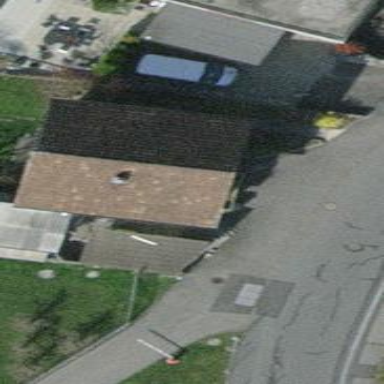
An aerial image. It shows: Detached building.